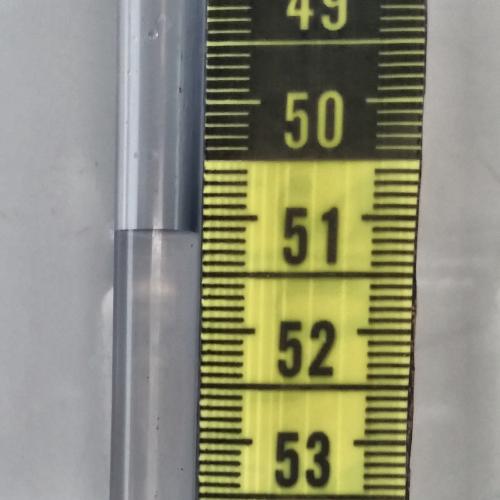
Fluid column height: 51.1 cm